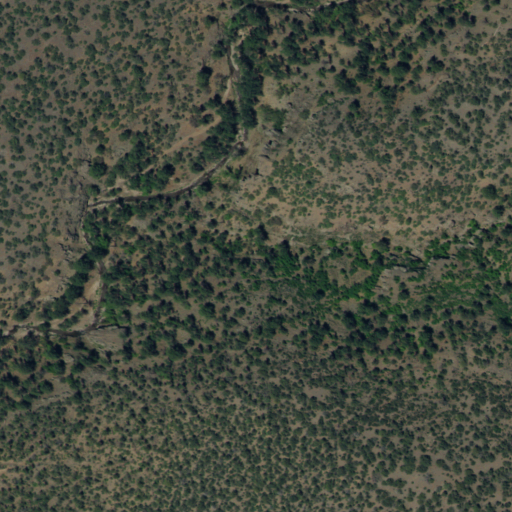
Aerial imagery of valley in New Mexico named Hells Canyon containing only evergreen forest